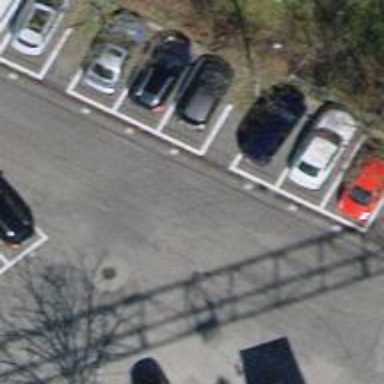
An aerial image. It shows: Asphalt parking aisle road.